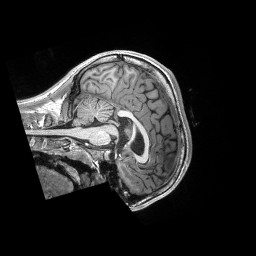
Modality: T1w
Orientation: sagittal
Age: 20
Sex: male
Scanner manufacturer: siemens
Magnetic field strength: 3 T
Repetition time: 2.3 s
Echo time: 0.00298 s